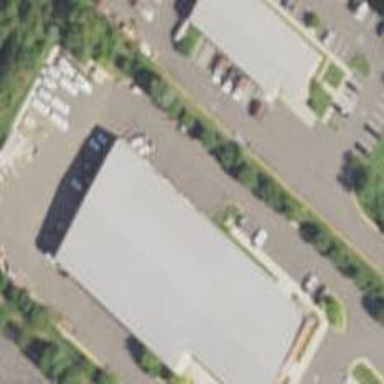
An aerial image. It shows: Commercial building.